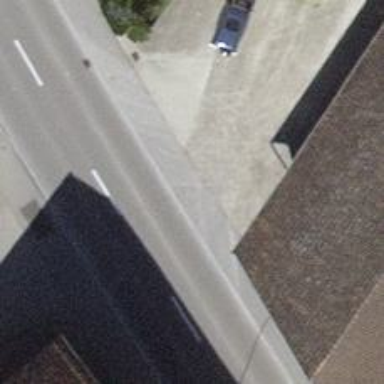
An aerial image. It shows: Asphalt sidewalk along the footway.